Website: bh-photo
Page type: address-validator
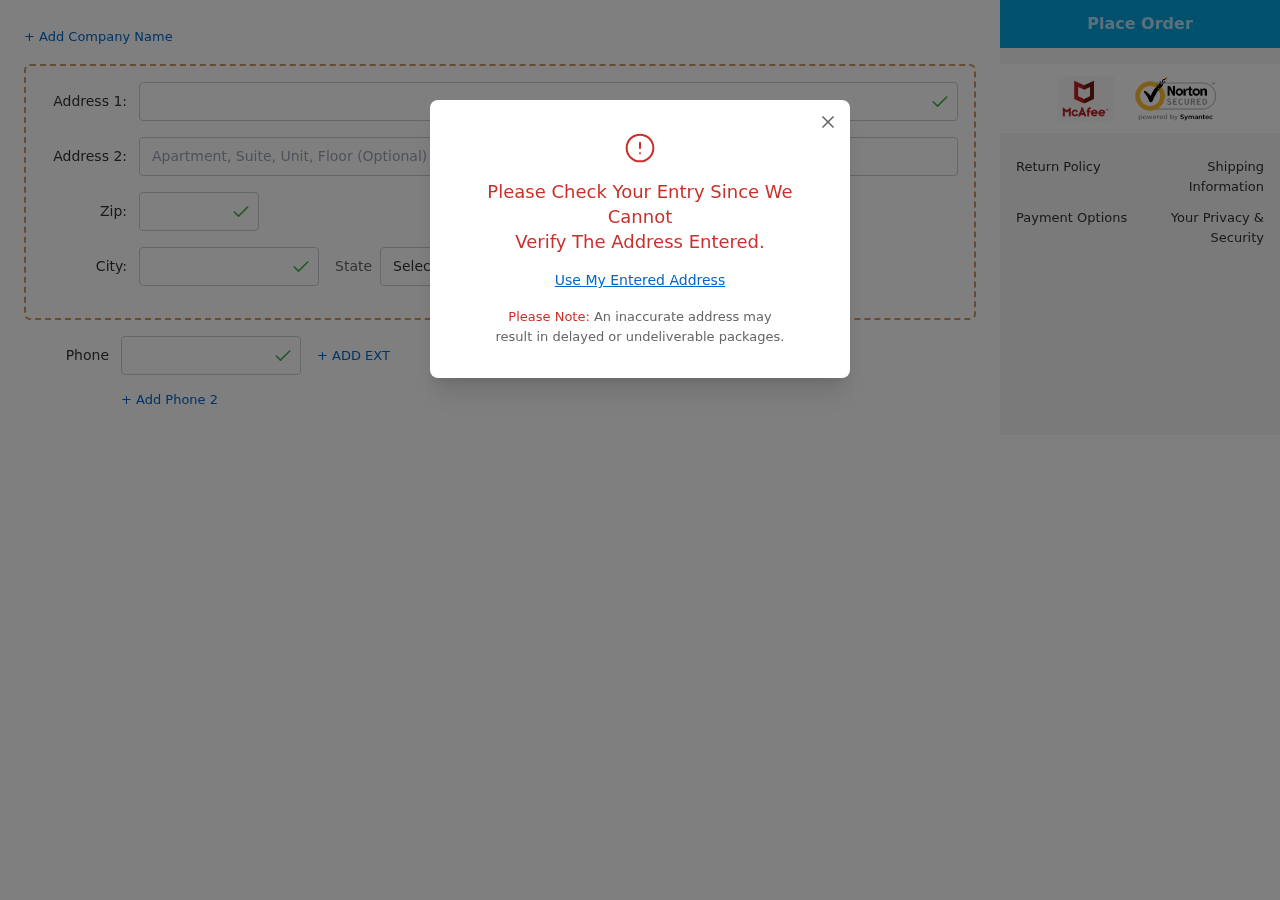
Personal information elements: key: PII_CITY
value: Port Jeffreyside
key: PII_PHONE
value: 4759739622
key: PII_POSTCODE
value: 85834
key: PII_STATE_ABBR
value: IL
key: PII_STREET
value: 2308 Smith Mews